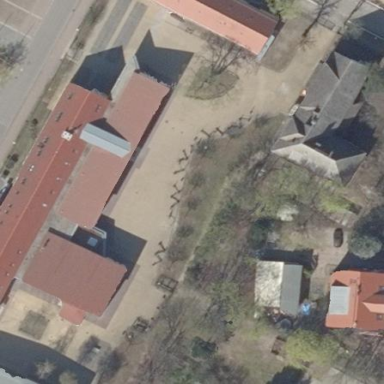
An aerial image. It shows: School.